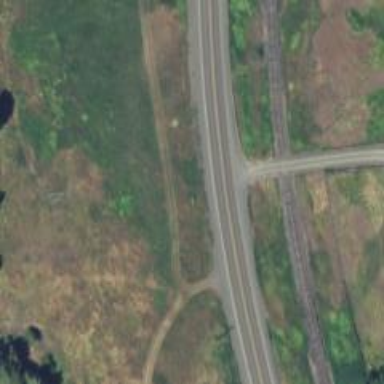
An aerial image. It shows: Primary highway.